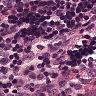
Metastatic tissue present: no